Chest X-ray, AP view. Patient: 4 years old, sex M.
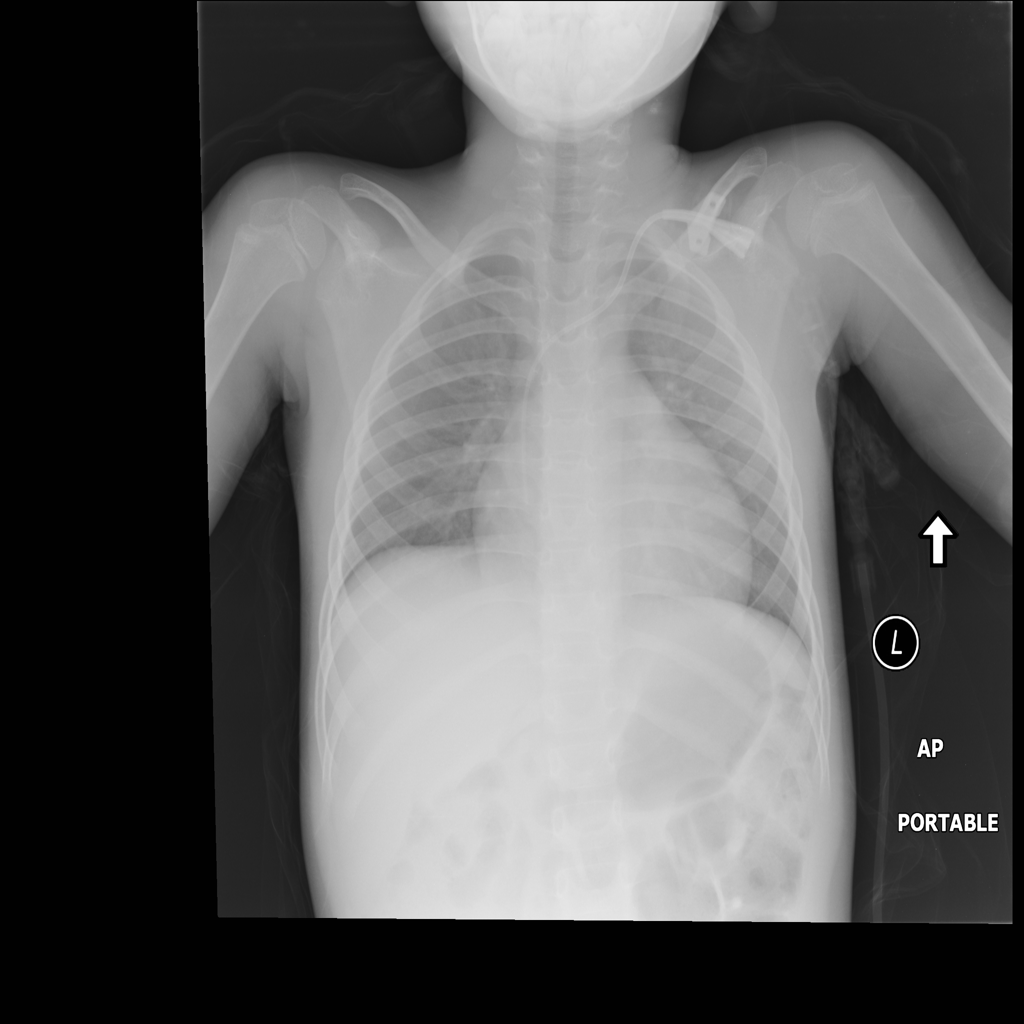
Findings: No Finding